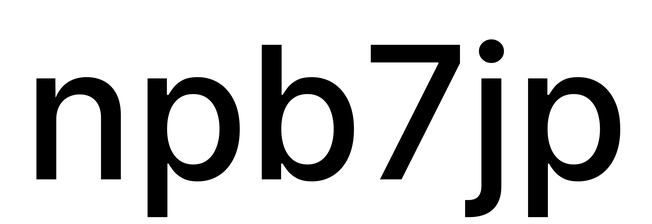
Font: Inter_Medium